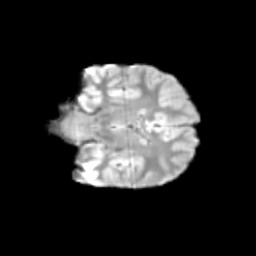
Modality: T2w
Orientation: coronal
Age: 11
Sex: male
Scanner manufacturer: siemens
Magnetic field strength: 3 T
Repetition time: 3.8 s
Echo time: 0.07 s